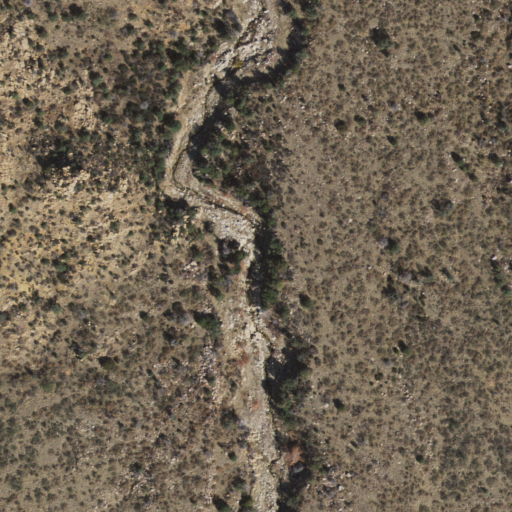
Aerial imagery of valley in Arizona named Goudy Canyon containing shrub, grassland, and evergreen forest